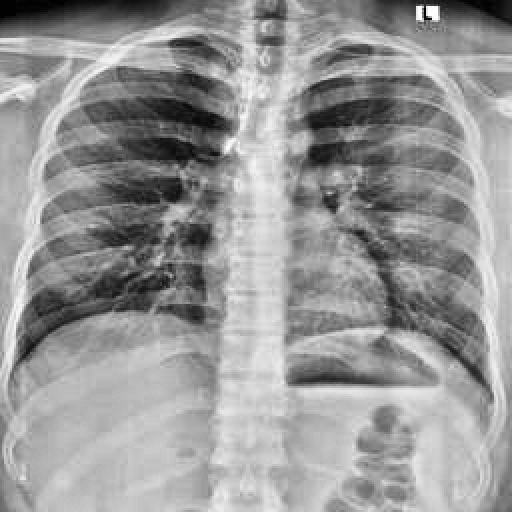
Finding: NORMAL